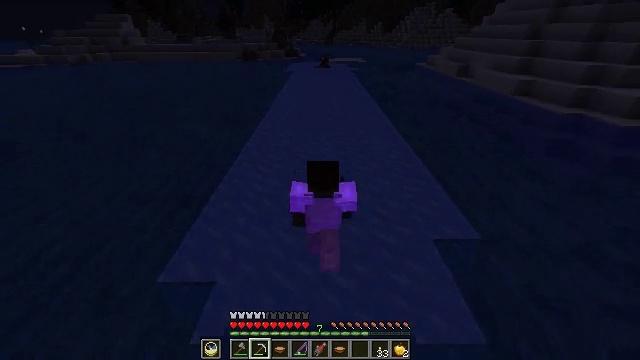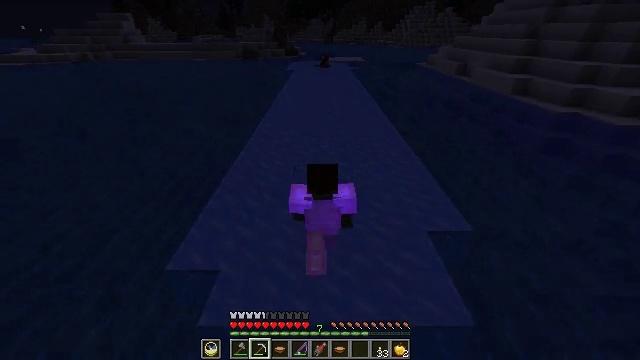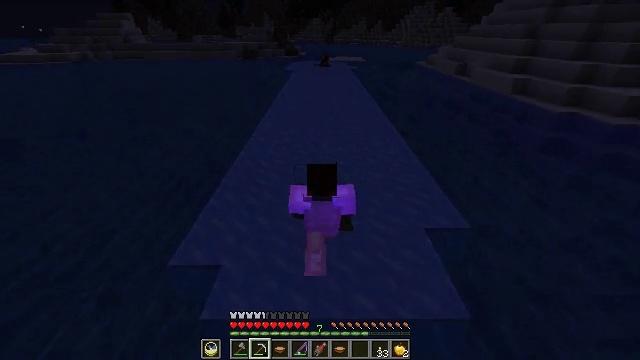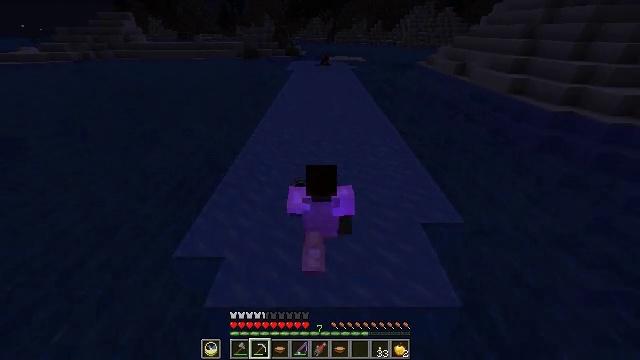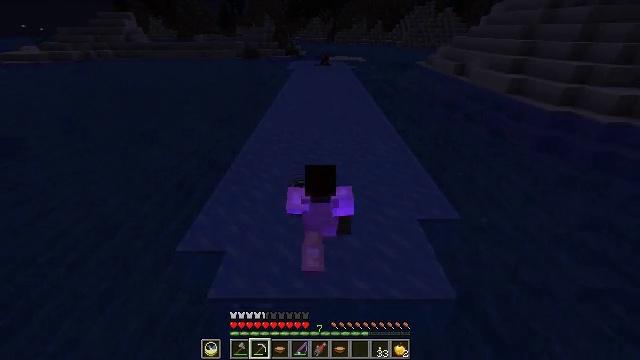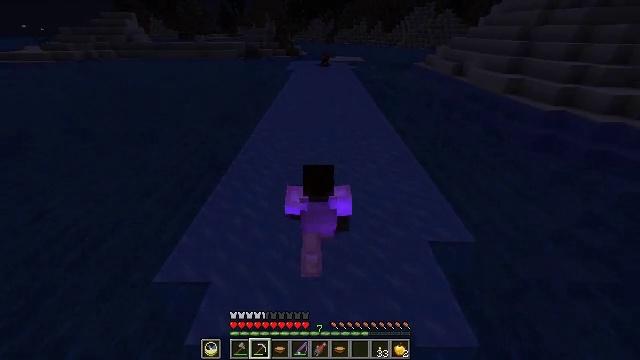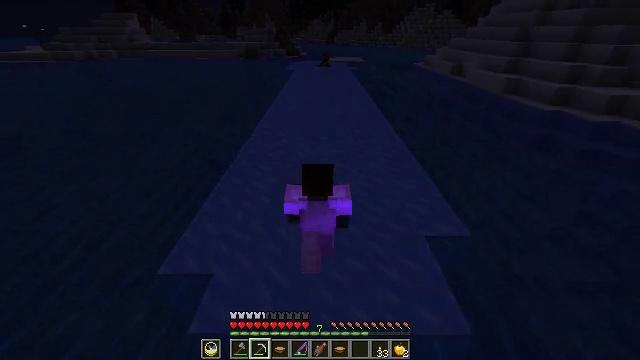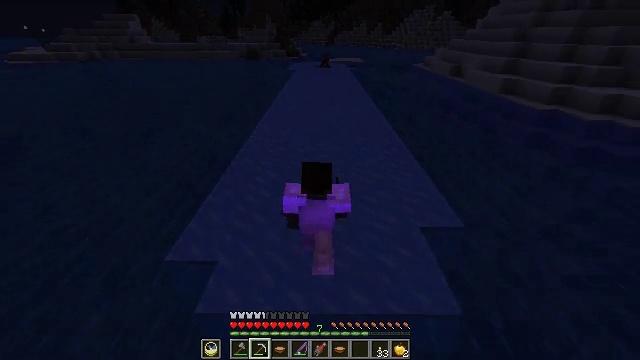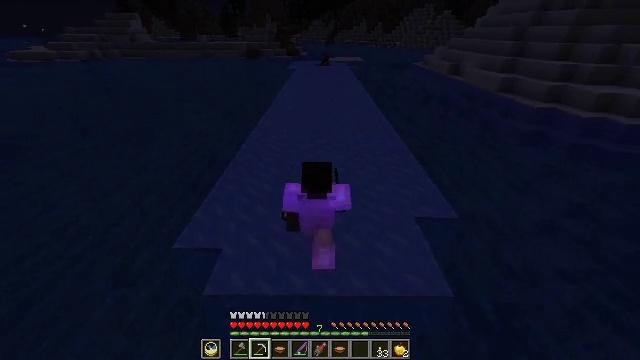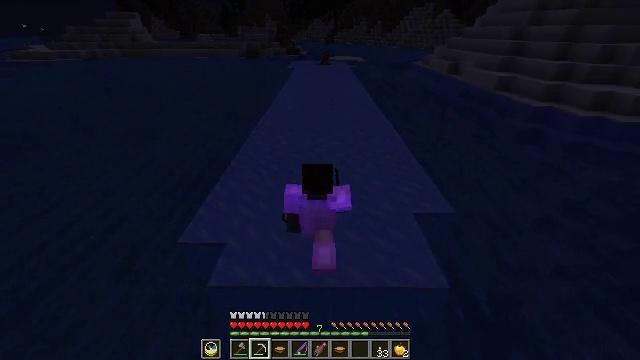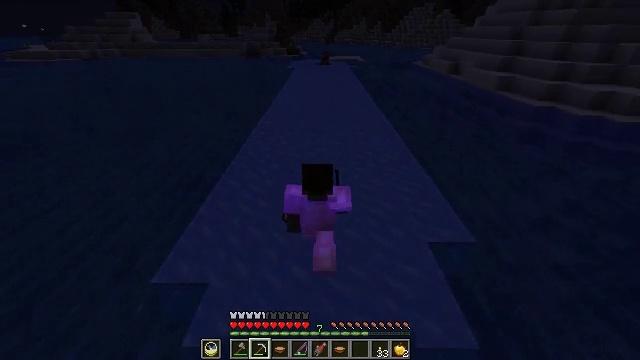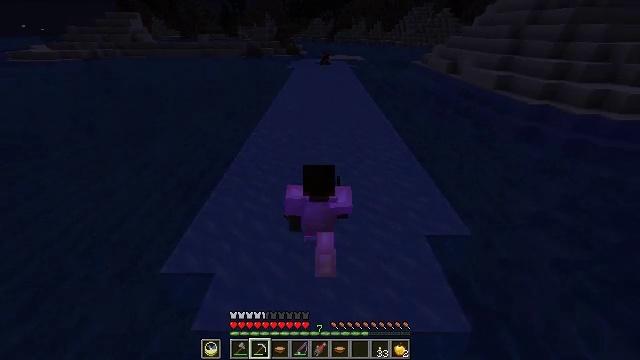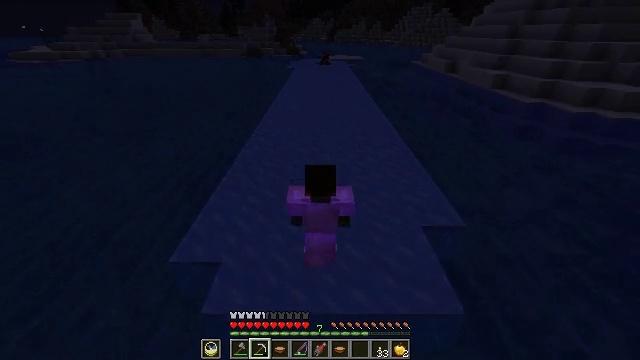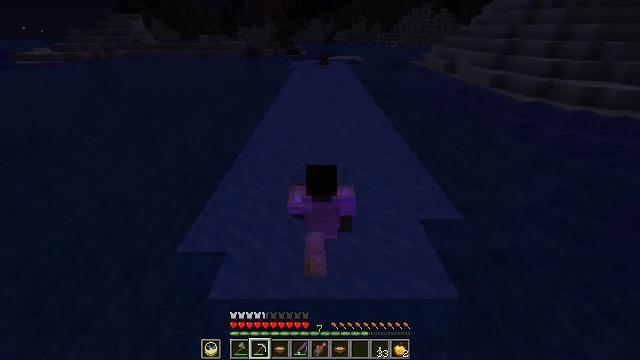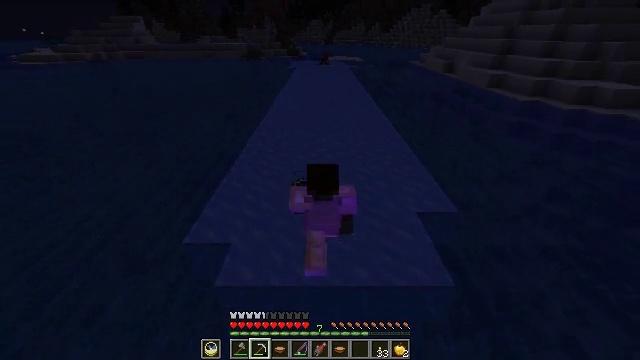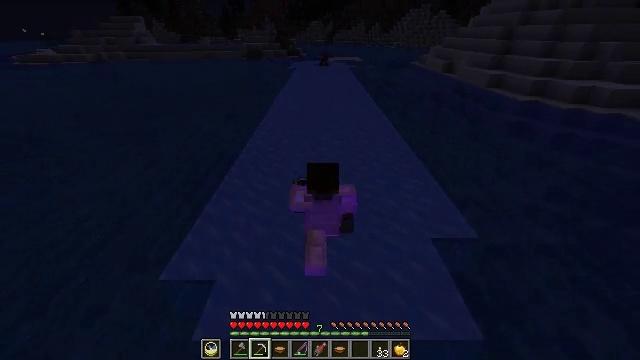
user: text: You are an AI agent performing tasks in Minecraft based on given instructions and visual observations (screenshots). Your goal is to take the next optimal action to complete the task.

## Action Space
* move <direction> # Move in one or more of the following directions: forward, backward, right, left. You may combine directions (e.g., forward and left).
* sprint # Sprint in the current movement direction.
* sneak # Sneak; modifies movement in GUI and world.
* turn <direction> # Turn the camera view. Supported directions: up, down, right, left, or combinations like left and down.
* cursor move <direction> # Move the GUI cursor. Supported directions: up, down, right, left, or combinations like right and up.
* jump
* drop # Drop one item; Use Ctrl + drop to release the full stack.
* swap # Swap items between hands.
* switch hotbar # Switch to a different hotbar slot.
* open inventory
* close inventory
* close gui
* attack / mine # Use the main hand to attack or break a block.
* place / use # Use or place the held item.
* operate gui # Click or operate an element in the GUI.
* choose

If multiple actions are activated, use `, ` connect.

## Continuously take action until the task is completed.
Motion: motion action
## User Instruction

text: Left-click to mine frosted ice.
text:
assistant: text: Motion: move back
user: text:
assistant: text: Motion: move back
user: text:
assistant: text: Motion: move back
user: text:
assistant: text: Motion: move back
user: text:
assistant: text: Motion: move back
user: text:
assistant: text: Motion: move back
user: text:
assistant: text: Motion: move back
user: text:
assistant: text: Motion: move back
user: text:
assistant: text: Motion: move back
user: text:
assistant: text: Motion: move back
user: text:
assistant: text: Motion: move back
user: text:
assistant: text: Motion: move back
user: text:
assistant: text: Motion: move back
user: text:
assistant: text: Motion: move back
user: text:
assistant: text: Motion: move back
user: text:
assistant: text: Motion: move back and move left
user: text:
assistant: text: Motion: move back and move left
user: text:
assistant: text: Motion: move back and move left
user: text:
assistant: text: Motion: move back and move left
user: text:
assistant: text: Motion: move back and move left
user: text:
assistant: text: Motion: move back and move left
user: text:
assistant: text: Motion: move back and move left
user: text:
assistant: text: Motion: move back and move left
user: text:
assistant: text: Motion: move back and move left
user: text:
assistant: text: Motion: move back and move left
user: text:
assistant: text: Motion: move back and move left
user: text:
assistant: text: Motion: move back and move left
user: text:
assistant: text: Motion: move back and move left
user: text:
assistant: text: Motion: move back and move left
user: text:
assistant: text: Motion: move back and move left